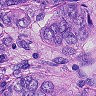
Metastatic tissue present: yes